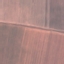
Label: AnnualCrop